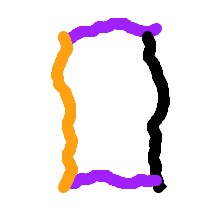
Shape: rectangle